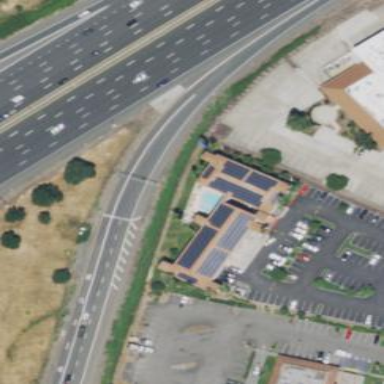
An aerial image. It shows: Building that is motel.